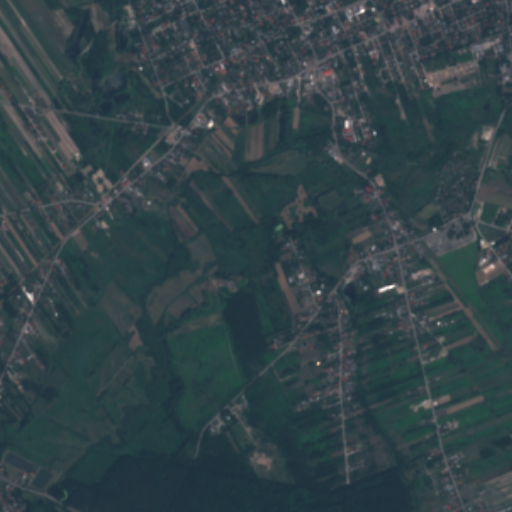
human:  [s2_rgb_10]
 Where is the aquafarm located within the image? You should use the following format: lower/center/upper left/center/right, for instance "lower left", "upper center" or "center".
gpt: The aquafarm is located in the upper left of the image.
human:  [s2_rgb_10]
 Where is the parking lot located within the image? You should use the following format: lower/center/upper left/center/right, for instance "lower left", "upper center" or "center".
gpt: There is no parking lot in the image.